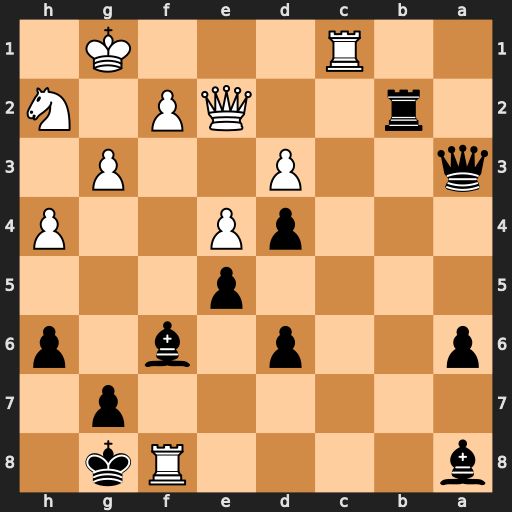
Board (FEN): b4Rk1/6p1/p2p1b1p/4p3/3pP2P/q2P2P1/1r2QP1N/2R3K1
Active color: b
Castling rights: -
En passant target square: -
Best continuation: Kxf8 Rc8+ Ke7 Qh5 Bc6 Rxc6 Qc3 Rxc3 dxc3